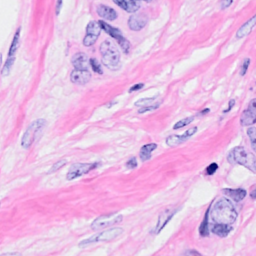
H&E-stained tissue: Breast